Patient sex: M
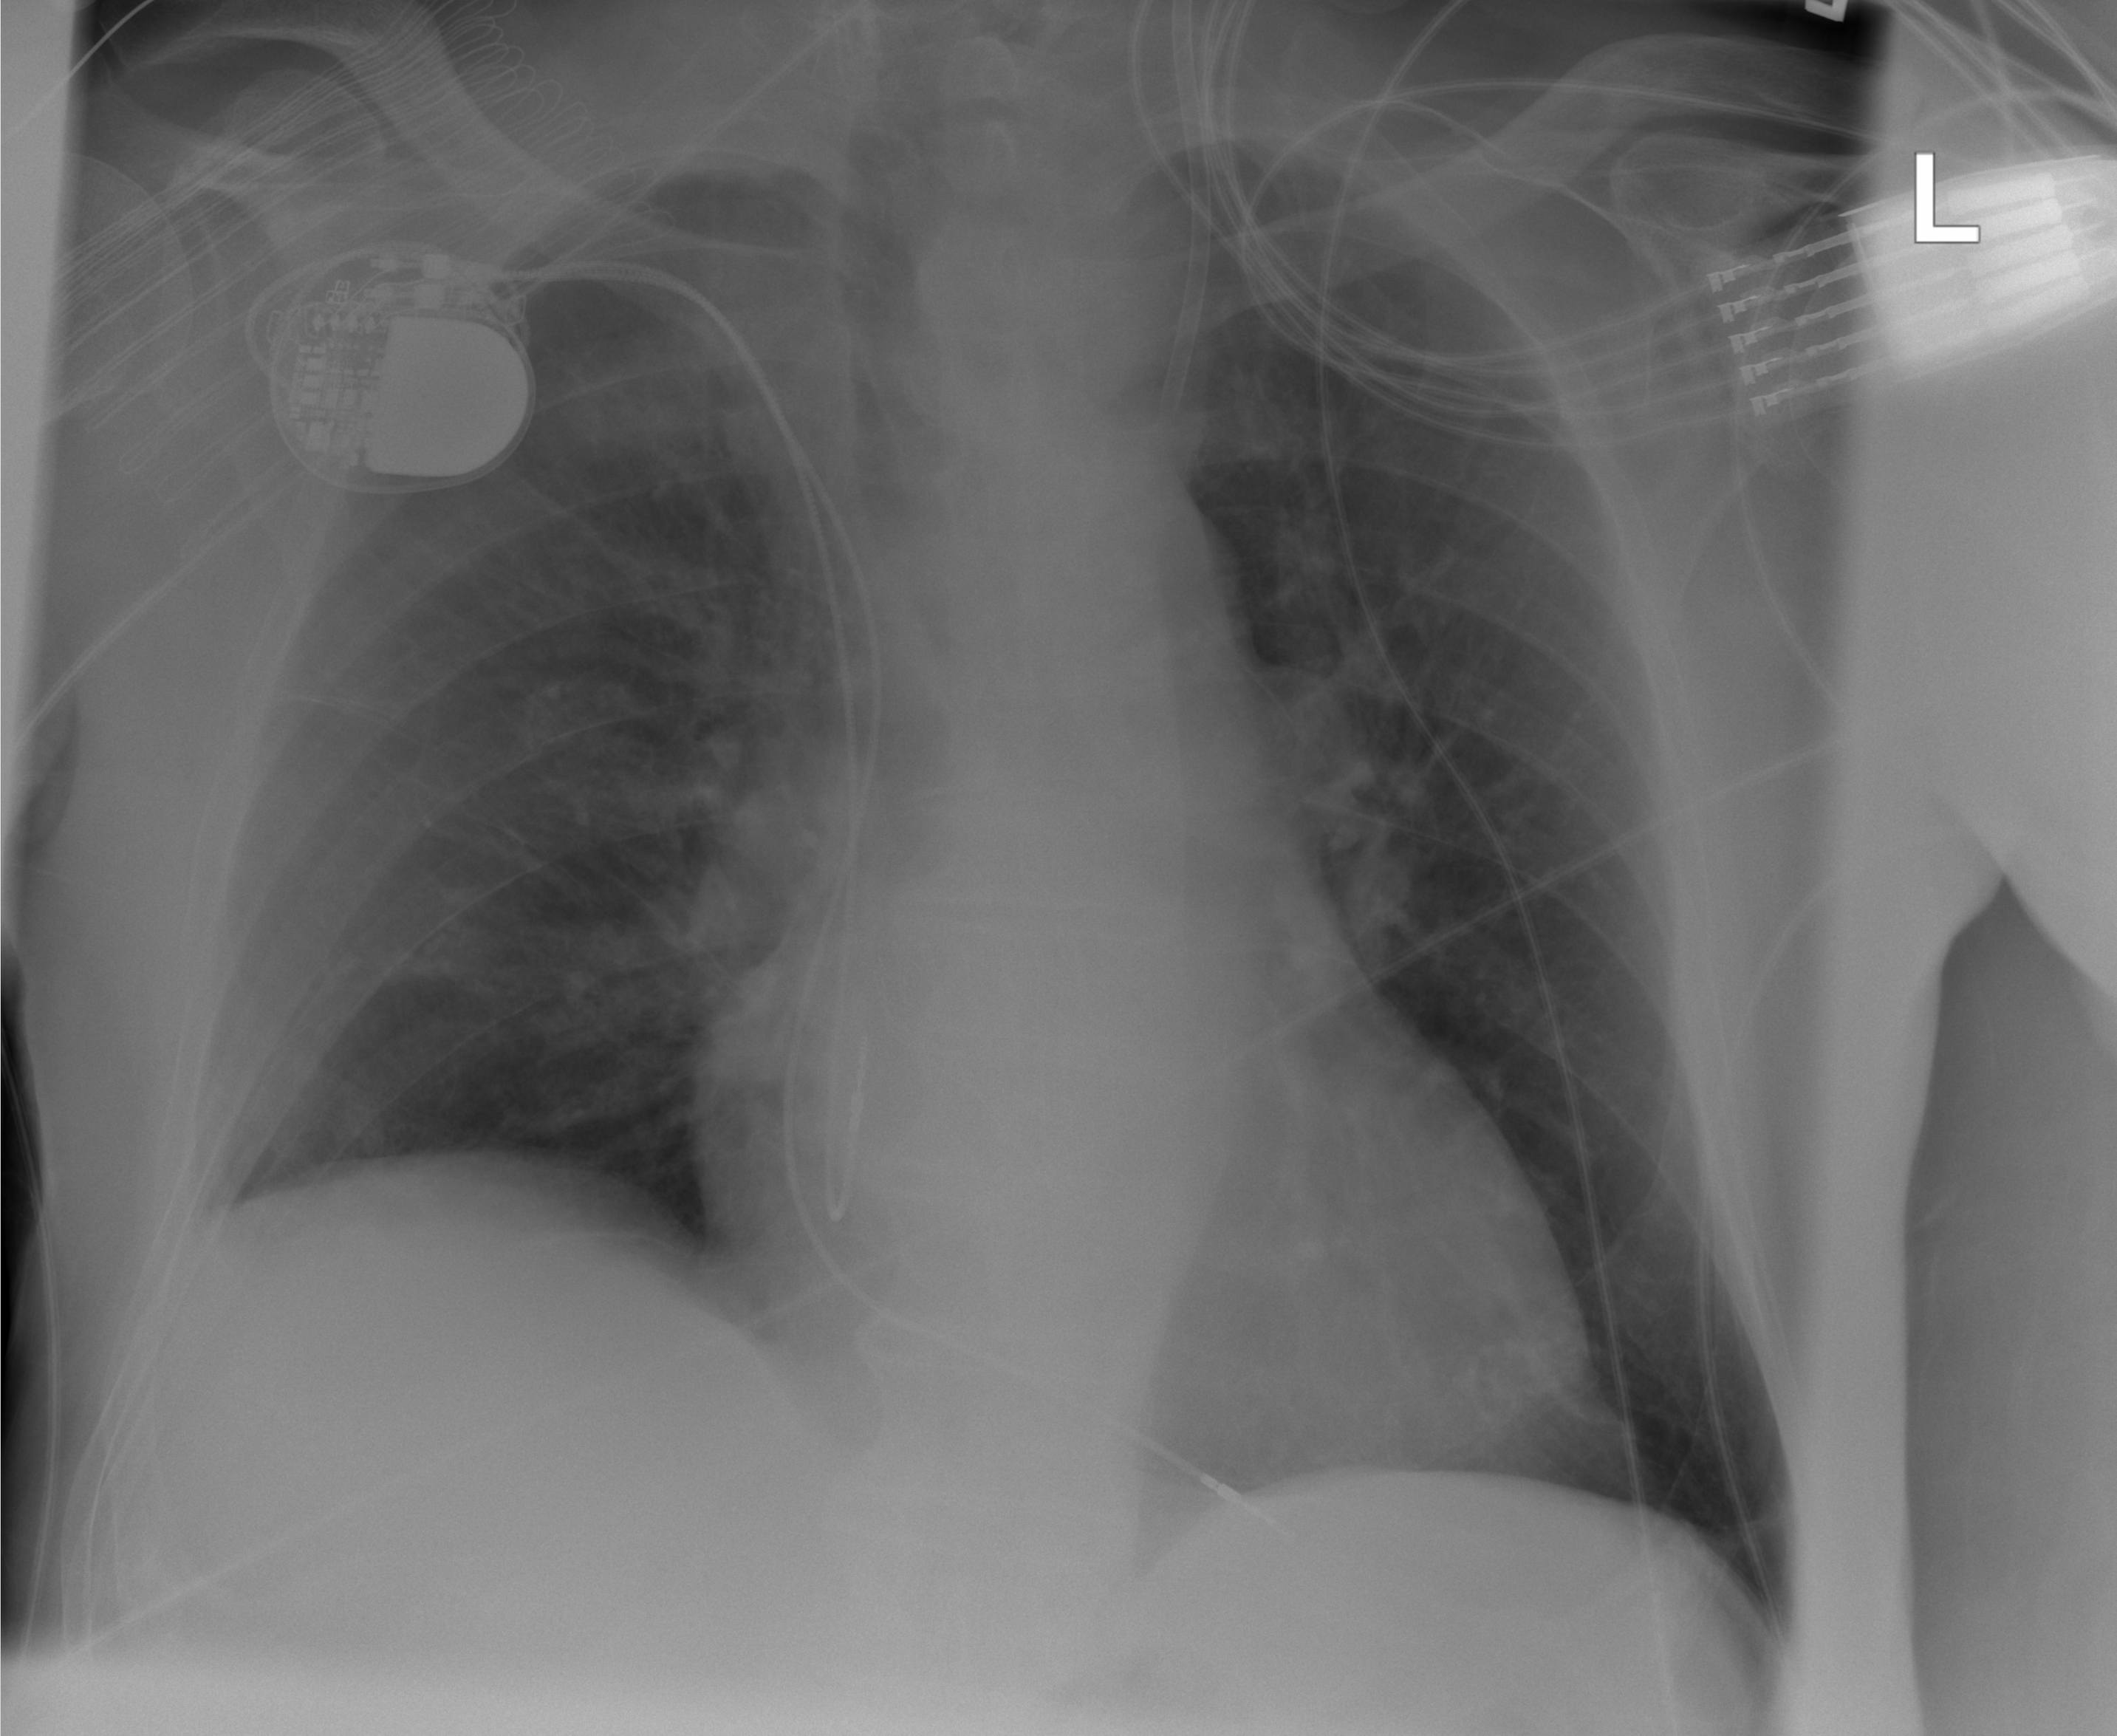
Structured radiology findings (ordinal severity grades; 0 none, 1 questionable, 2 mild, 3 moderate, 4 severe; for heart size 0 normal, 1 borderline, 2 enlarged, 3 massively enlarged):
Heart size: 0
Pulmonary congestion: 2
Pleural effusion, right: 0
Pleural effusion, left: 0
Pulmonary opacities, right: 0
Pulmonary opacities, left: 0
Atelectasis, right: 0
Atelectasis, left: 0